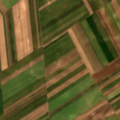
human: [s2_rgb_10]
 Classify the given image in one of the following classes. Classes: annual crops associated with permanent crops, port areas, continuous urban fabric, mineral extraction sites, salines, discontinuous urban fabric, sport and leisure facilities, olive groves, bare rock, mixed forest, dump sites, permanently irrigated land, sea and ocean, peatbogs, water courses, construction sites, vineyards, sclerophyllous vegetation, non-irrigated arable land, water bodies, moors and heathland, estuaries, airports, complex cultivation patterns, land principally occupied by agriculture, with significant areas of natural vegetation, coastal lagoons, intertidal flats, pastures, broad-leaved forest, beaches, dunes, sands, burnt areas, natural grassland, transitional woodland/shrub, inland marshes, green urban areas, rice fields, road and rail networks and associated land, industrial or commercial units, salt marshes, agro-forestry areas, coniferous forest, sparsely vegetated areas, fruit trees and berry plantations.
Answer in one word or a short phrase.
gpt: non-irrigated arable land